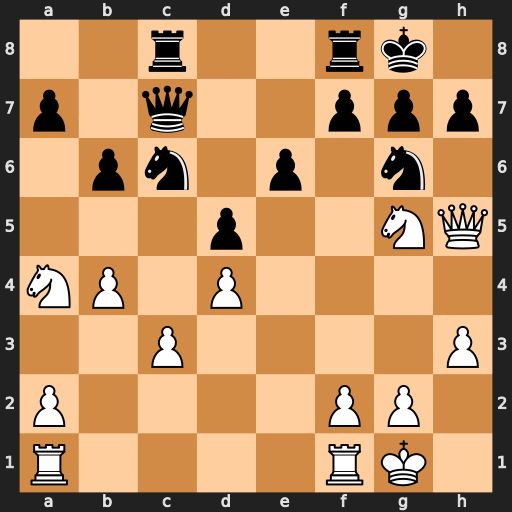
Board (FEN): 2r2rk1/p1q2ppp/1pn1p1n1/3p2NQ/NP1P4/2P4P/P4PP1/R4RK1
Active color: w
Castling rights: -
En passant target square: -
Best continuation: Qxh7#